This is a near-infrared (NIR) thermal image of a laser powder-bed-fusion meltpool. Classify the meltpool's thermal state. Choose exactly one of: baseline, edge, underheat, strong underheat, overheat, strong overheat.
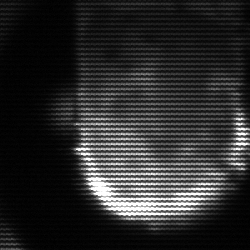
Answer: baseline